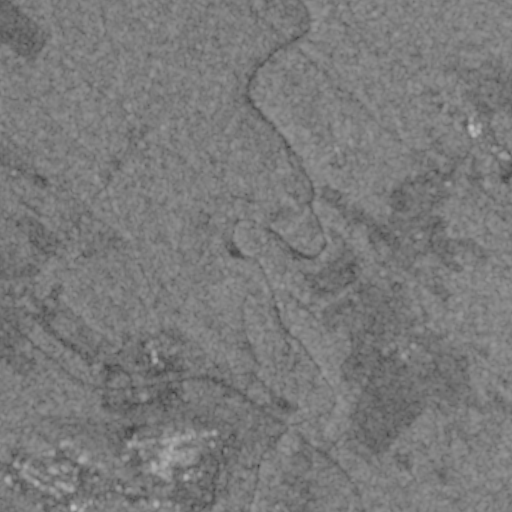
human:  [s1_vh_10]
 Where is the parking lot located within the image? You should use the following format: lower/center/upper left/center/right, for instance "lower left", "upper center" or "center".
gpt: The parking lot is located in the lower left of the image.
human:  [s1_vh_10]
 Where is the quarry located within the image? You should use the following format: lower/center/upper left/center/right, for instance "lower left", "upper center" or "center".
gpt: The quarry is located in the center left of the image.
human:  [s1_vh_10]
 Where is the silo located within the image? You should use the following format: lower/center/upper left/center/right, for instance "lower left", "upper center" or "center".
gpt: The silo is located in the lower left of the image.
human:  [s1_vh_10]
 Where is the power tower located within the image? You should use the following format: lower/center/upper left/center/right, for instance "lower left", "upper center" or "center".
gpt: There is no power tower in the image.

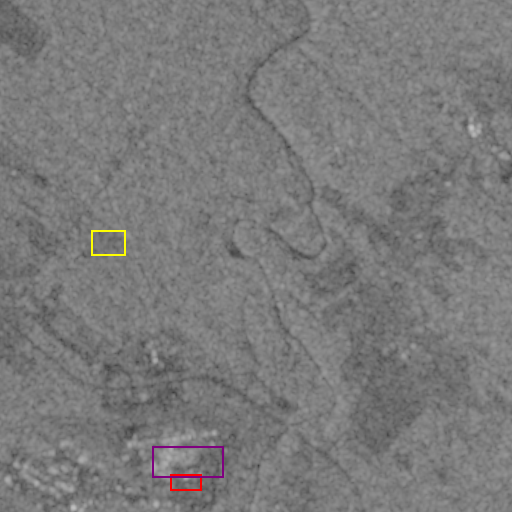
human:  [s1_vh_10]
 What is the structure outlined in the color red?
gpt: The structure outlined in red is a parking lot.
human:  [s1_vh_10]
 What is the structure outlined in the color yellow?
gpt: The structure outlined in yellow is a quarry.
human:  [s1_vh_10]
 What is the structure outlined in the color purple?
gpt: The structure outlined in purple is a building.
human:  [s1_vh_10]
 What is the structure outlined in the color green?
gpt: There is no green outline.